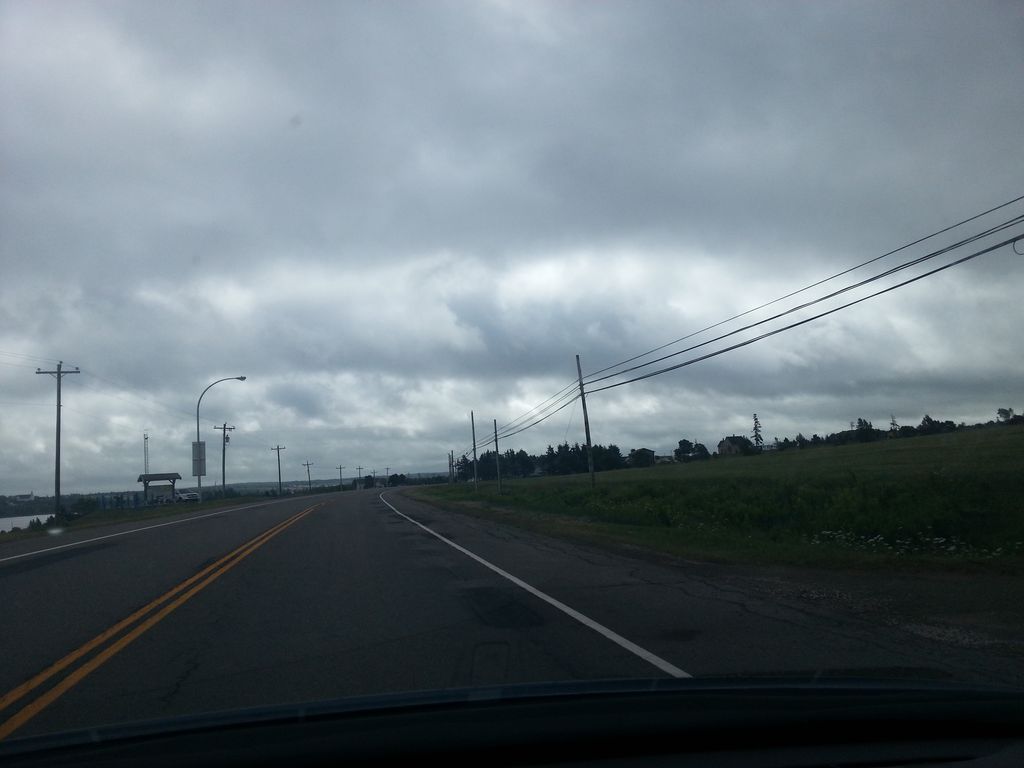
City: charlottetown